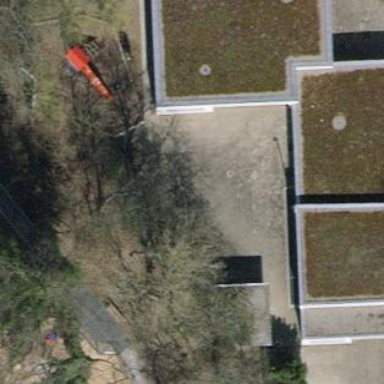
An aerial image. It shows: Kindergarten building.